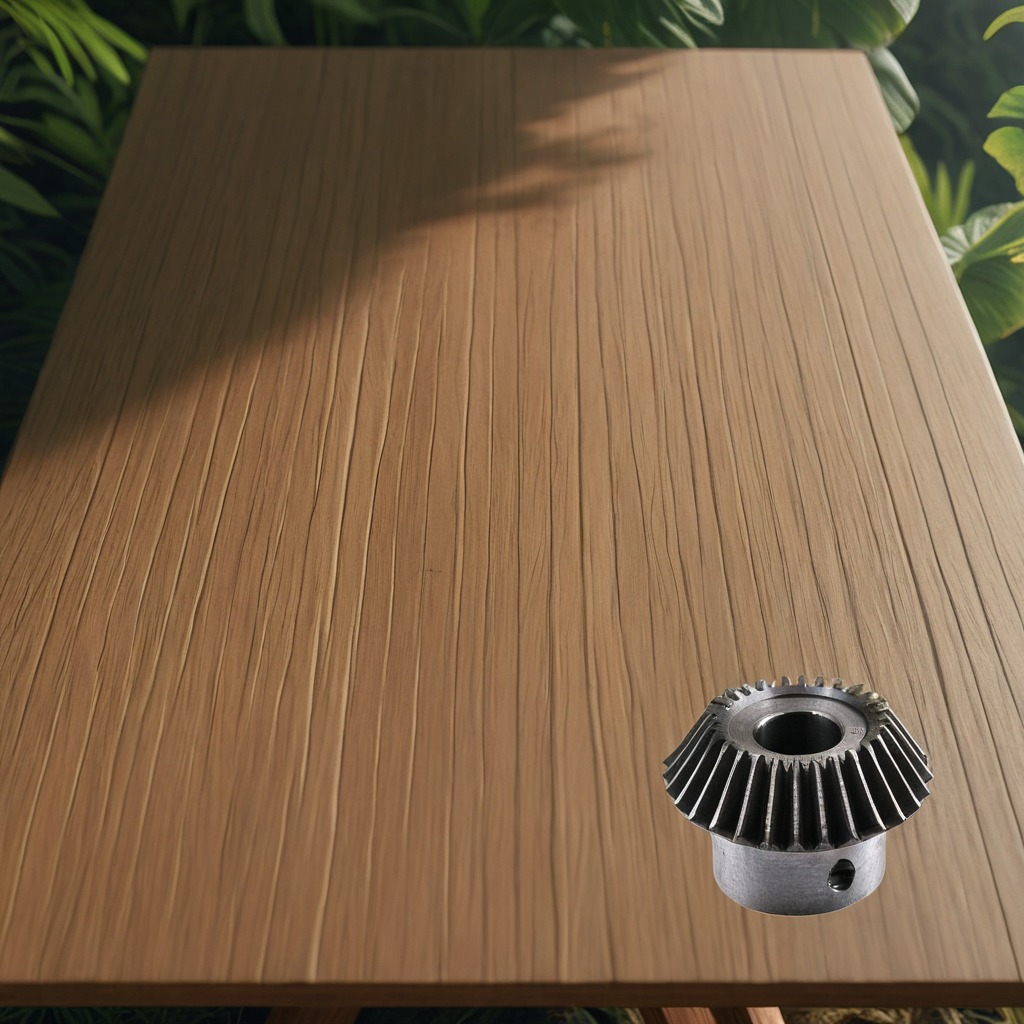
A steel gear with teeth is lying on a wooden table inside a jungle field workshop tent.